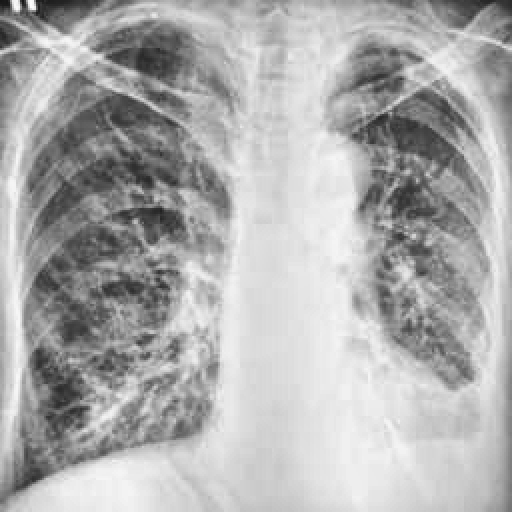
Finding: TUBERCULOSIS